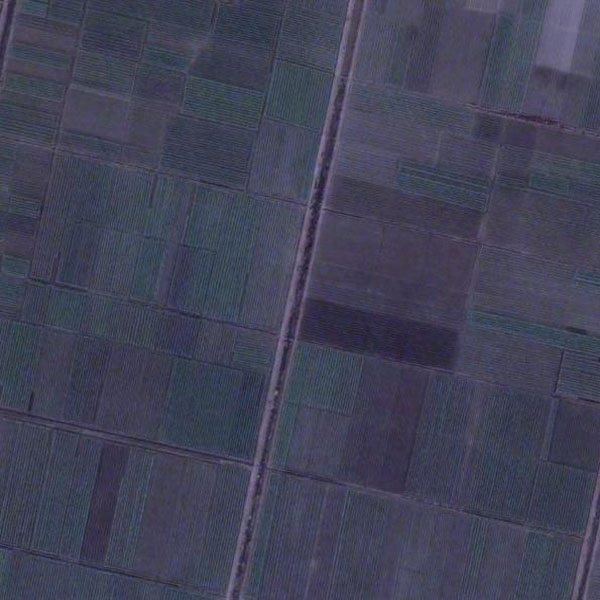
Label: Farmland